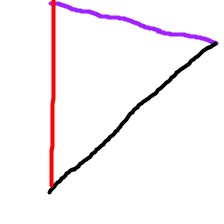
Shape: triangle